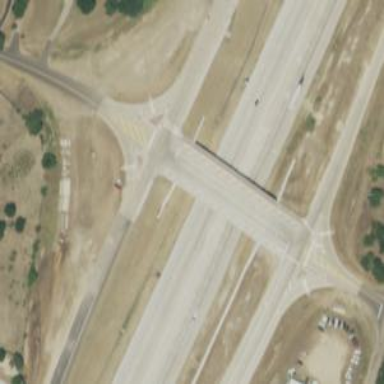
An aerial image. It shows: Tertiary road with frontage road.